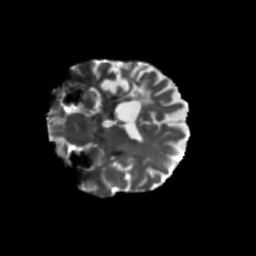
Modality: T2w
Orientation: coronal
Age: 69
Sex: female
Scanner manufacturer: siemens
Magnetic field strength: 3 T
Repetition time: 5.47 s
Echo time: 0.0854 s